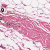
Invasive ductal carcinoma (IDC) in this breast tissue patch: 0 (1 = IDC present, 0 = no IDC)